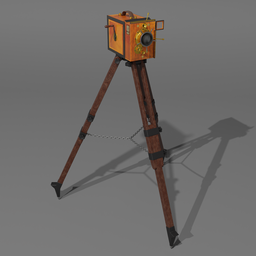
Label: tools